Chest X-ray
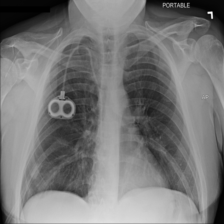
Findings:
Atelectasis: negative
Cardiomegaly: negative
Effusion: negative
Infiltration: negative
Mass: negative
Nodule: negative
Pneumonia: negative
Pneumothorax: negative
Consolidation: negative
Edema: negative
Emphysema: negative
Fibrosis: negative
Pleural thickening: negative
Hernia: negative